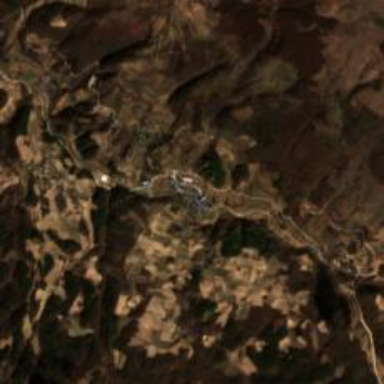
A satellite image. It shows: Ethnic township within town.